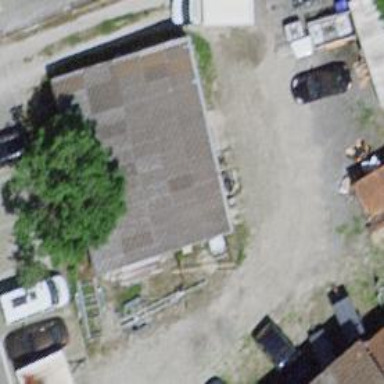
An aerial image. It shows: Car repair shop.